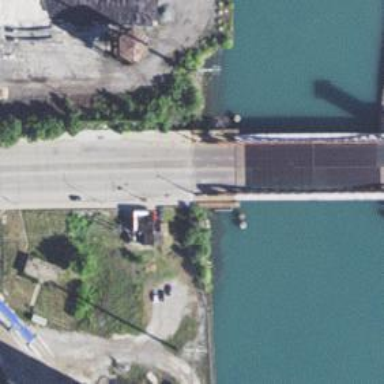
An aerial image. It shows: Bascule movable bridge on footway.